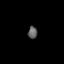
Tissue: lung
Cell type: Myeloid cells
Senescence score: 0.223
Nuclear area (px): 112
Mean DAPI intensity: 94.5625